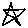
Label: star